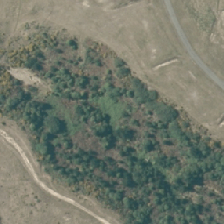
Land cover: broadleaved_indigenous_hardwood